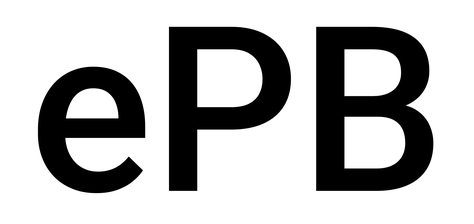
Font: Roboto_Medium